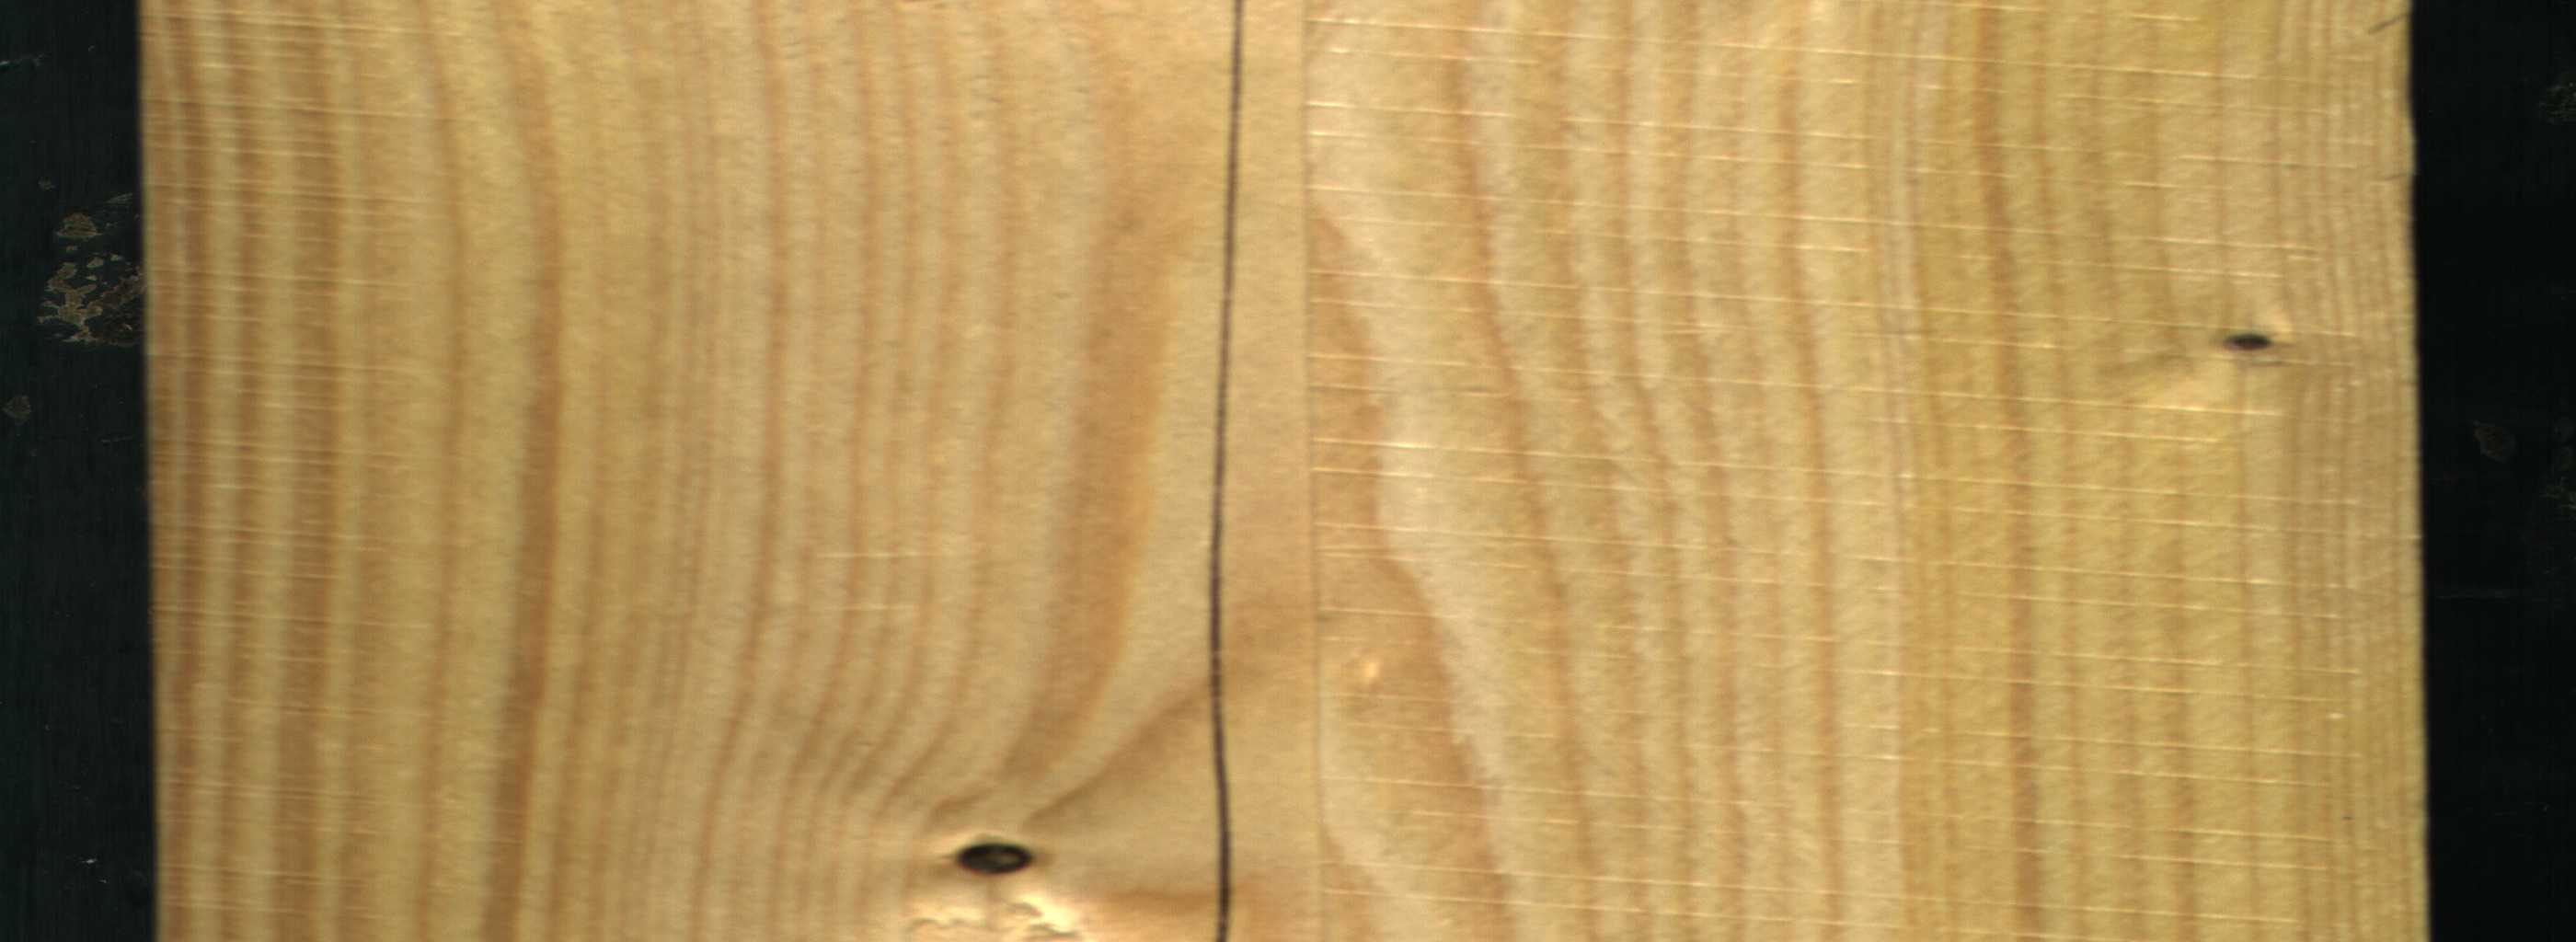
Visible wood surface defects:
Crack
Dead_Knot
Dead_Knot